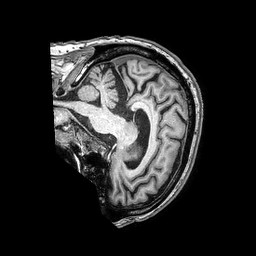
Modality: T1w
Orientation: sagittal
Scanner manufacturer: philips
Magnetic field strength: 3 T
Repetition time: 0.007045 s
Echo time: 0.00323 s